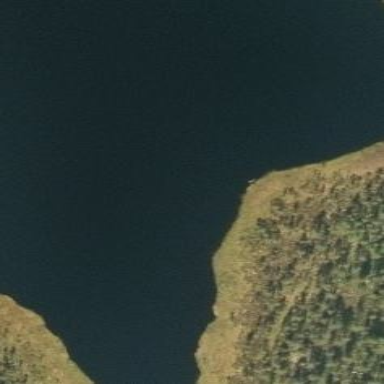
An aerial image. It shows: Beautiful lake surrounded by nature.